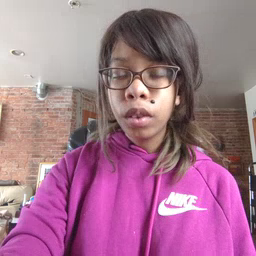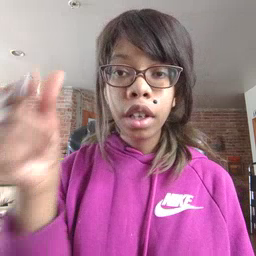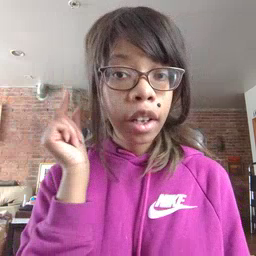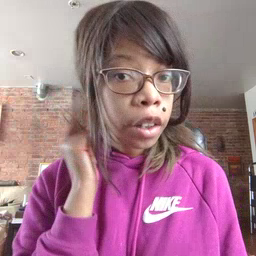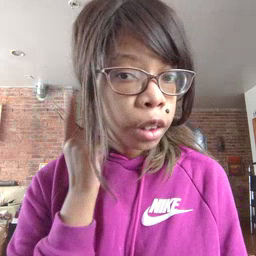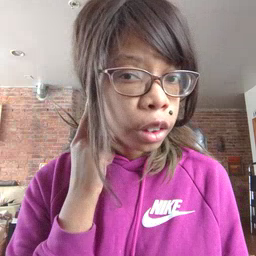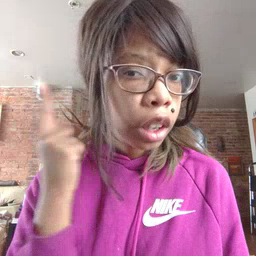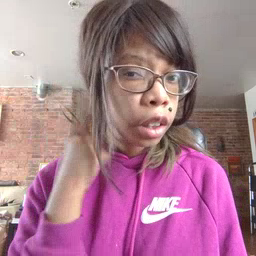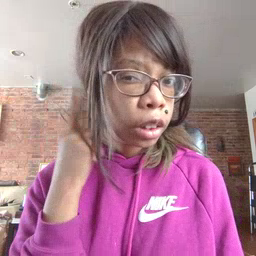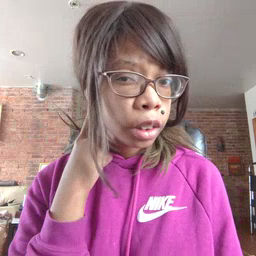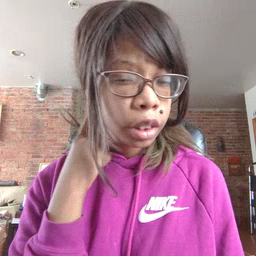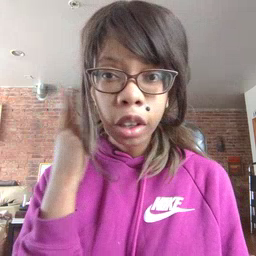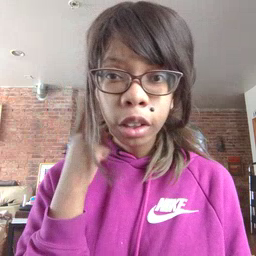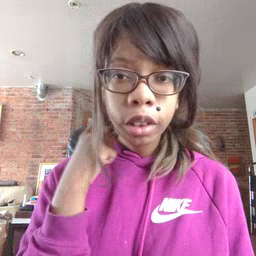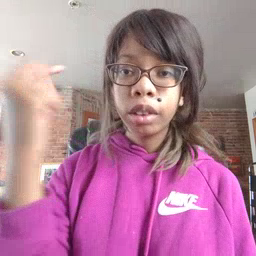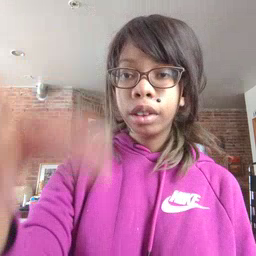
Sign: hear